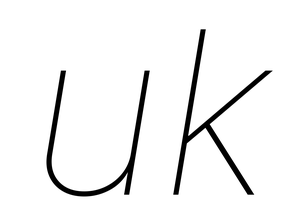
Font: Inter-Italic_Thin_Italic